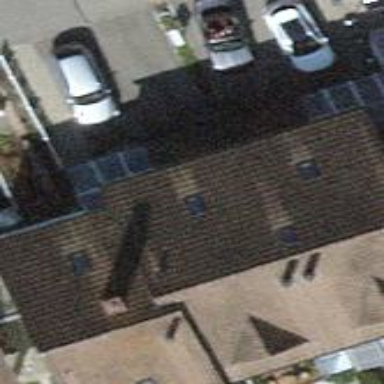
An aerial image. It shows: Terrace building.